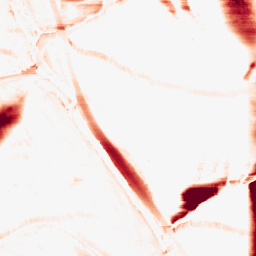
Category: morphological
Decomposition family: morphological_rect
Decomposition parameters: operation: opening
width: 50
height: 10
Upsampling method: bicubic_16x
Upsampling parameters: scale: 16
Upsampling scale: 16